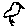
Label: bird